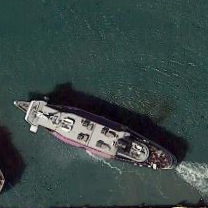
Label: civil